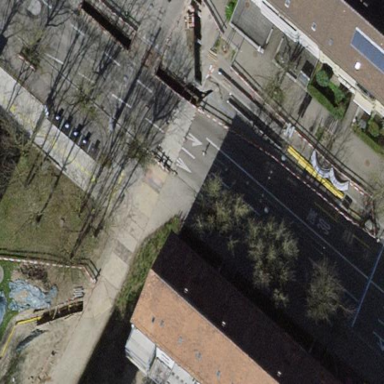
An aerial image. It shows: Parking lane for vehicles.